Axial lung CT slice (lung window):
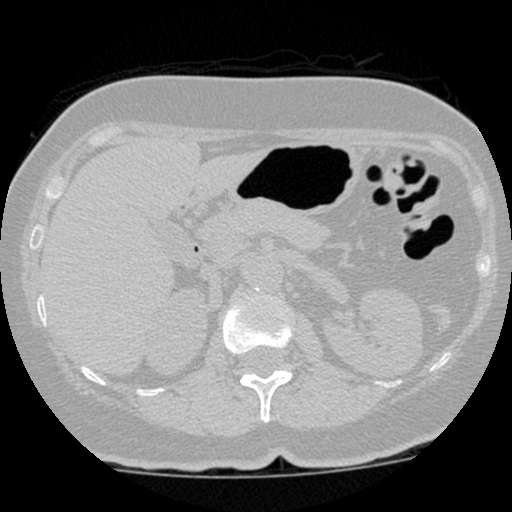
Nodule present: no